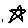
Label: star